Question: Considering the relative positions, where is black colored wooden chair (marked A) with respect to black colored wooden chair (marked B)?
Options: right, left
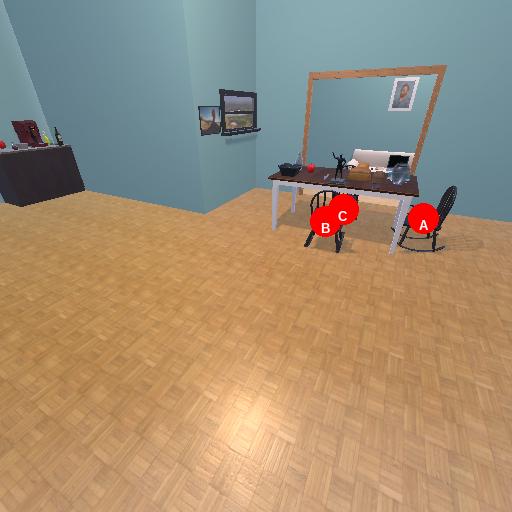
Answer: right